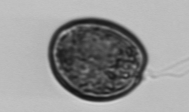
Label: Prorocentrum